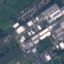
Land use / land cover: Industrial